Question: I have a LaunchImage asset for displaying a launch screen. My problem is after launch image disappearing, the 'webview' of my initial view controller starts to load contents.
So, how to display my launch image until my webview load ends?
My configuration:
<URL>

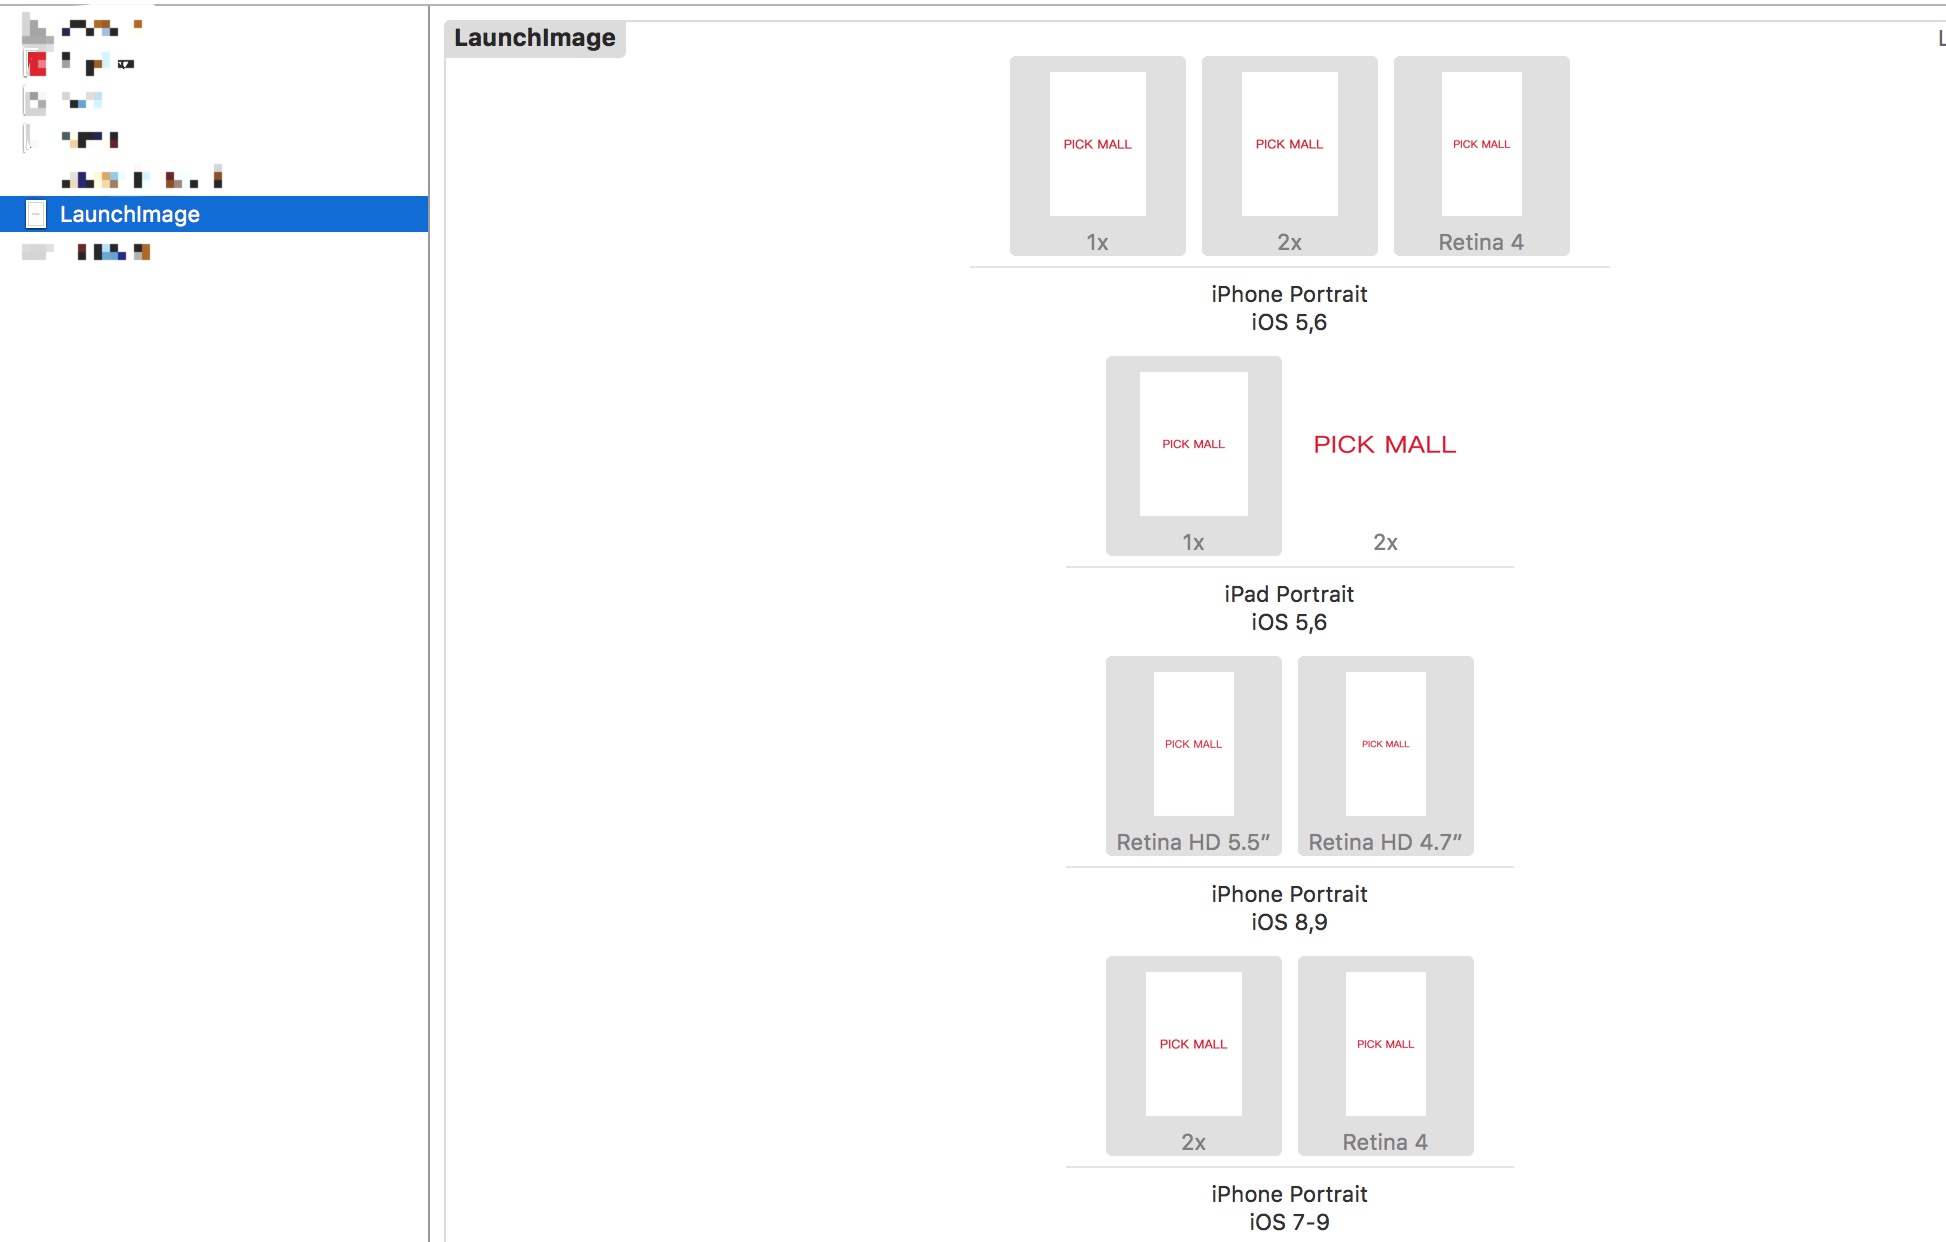
Answer: You can't modify the timer or anything related to "how long it should show". It is not in your control.
1: Add delegate method to your 'UIWebView' <URL>
2: Show a Copy of your "Launch Screen" as an 'UIImageView' or a custom 'UIView'. And 'hide' it when the delegate method fires of as finished loading.
> In apps that run in iOS 8 and later, use the WKWebView class
instead of using UIWebView. Additionally, consider setting the
WKPreferences property javaScriptEnabled to false if you render files
that are not supposed to run JavaScript.
For 'WKWebView' delegate:
<URL>